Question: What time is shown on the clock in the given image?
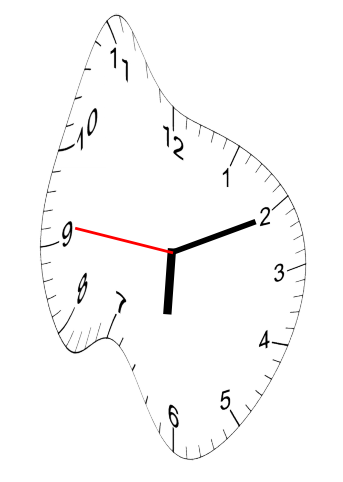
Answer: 06:10:46